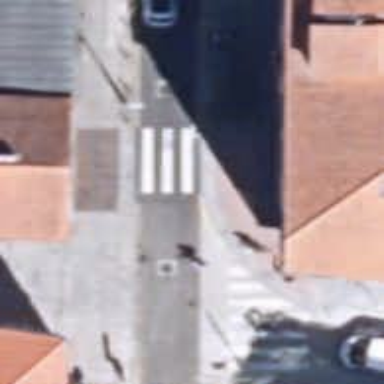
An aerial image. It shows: Zebra crossing on the road.